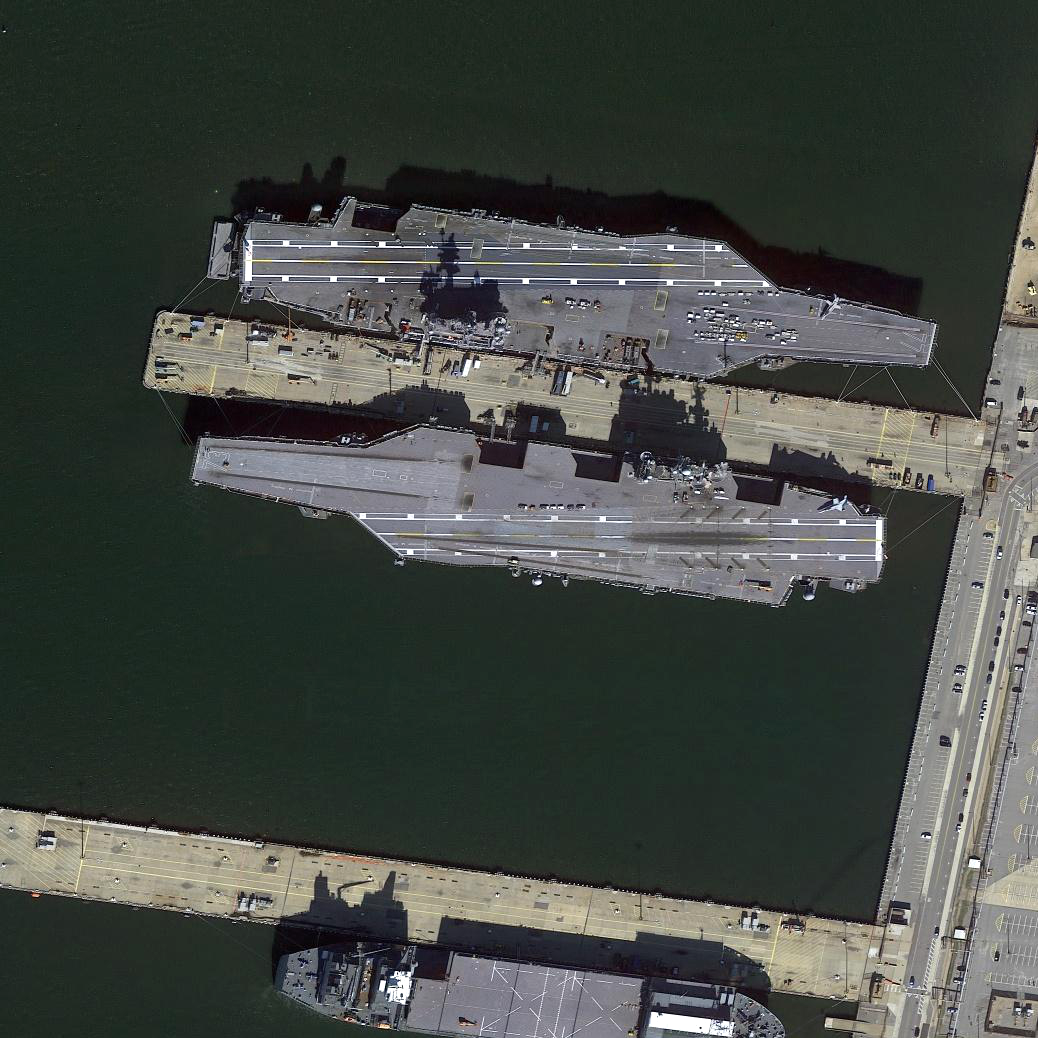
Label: aircraft_carrier